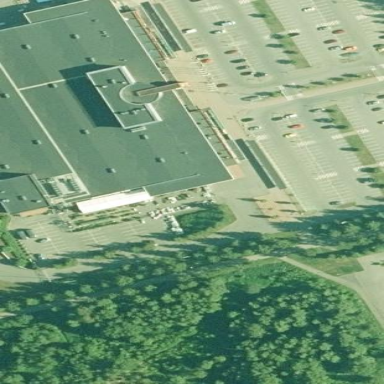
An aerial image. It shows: Retail area.